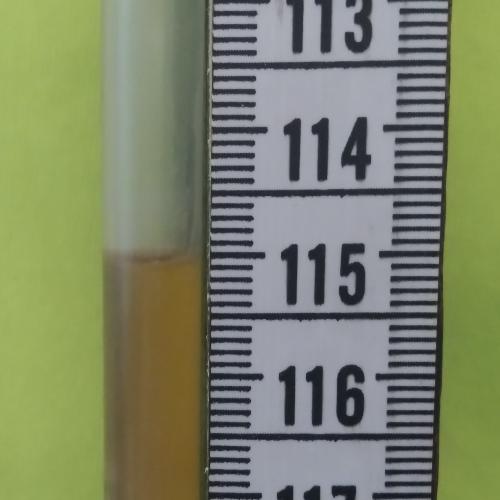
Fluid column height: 115.0 cm